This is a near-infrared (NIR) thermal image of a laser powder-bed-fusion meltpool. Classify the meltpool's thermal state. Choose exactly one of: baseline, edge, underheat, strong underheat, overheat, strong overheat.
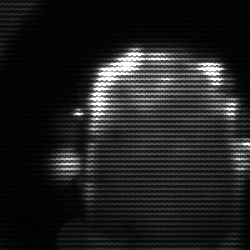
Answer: baseline